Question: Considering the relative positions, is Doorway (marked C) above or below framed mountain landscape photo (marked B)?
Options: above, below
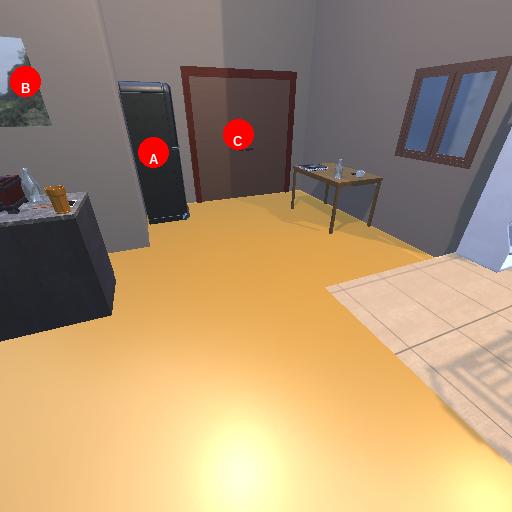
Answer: above